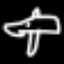
Label: airplane